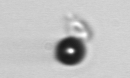
Label: bead